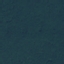
Land use / land cover: Forest